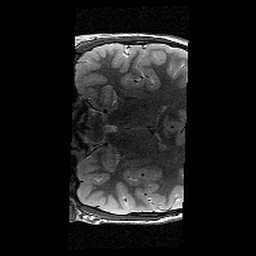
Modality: T2w
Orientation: coronal
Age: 12
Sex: male
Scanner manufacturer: siemens
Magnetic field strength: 3 T
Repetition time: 8.46 s
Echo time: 0.067 s